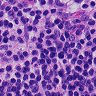
Metastatic tissue present: no